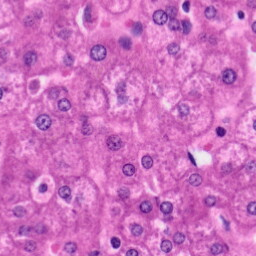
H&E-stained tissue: Liver